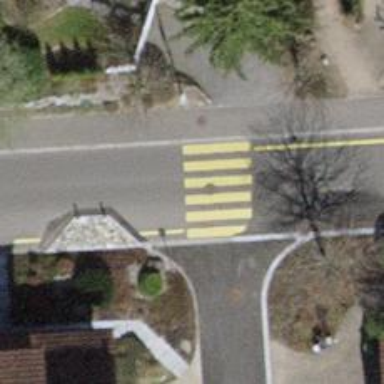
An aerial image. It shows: Marked crossing on the road.